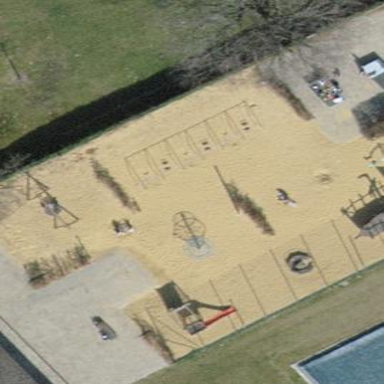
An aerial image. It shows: Playground area for leisure land.